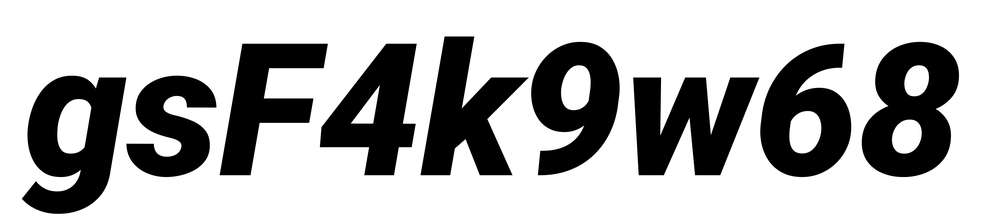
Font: Roboto-Italic_Black_Italic